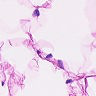
Metastatic tissue present: no